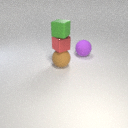
large purple rubber sphere to the right of large brown rubber sphere